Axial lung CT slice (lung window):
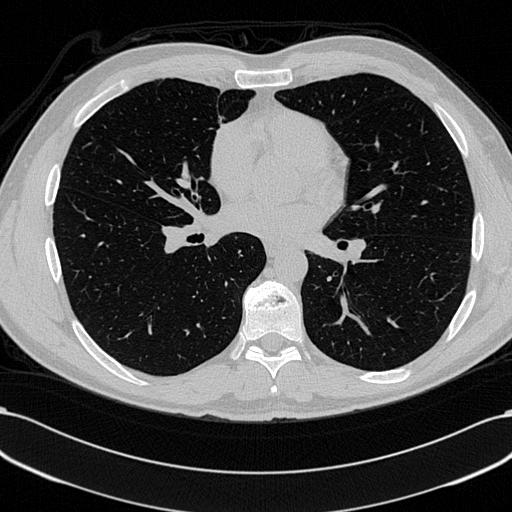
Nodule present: no